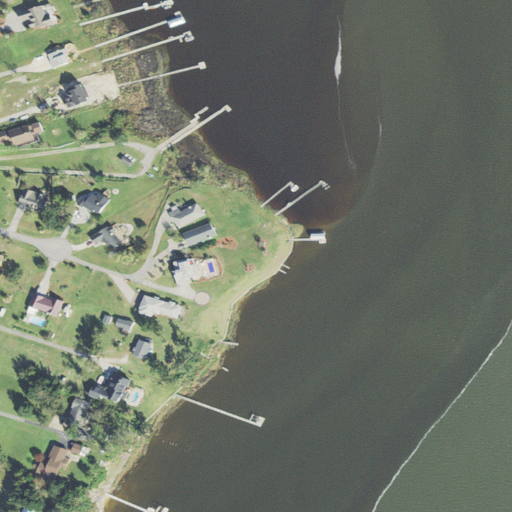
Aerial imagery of cape in North Carolina named Robinson Point containing open water, low intensity development, open development, herbaceous wetlands, medium intensity development, barren land, and grassland